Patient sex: M
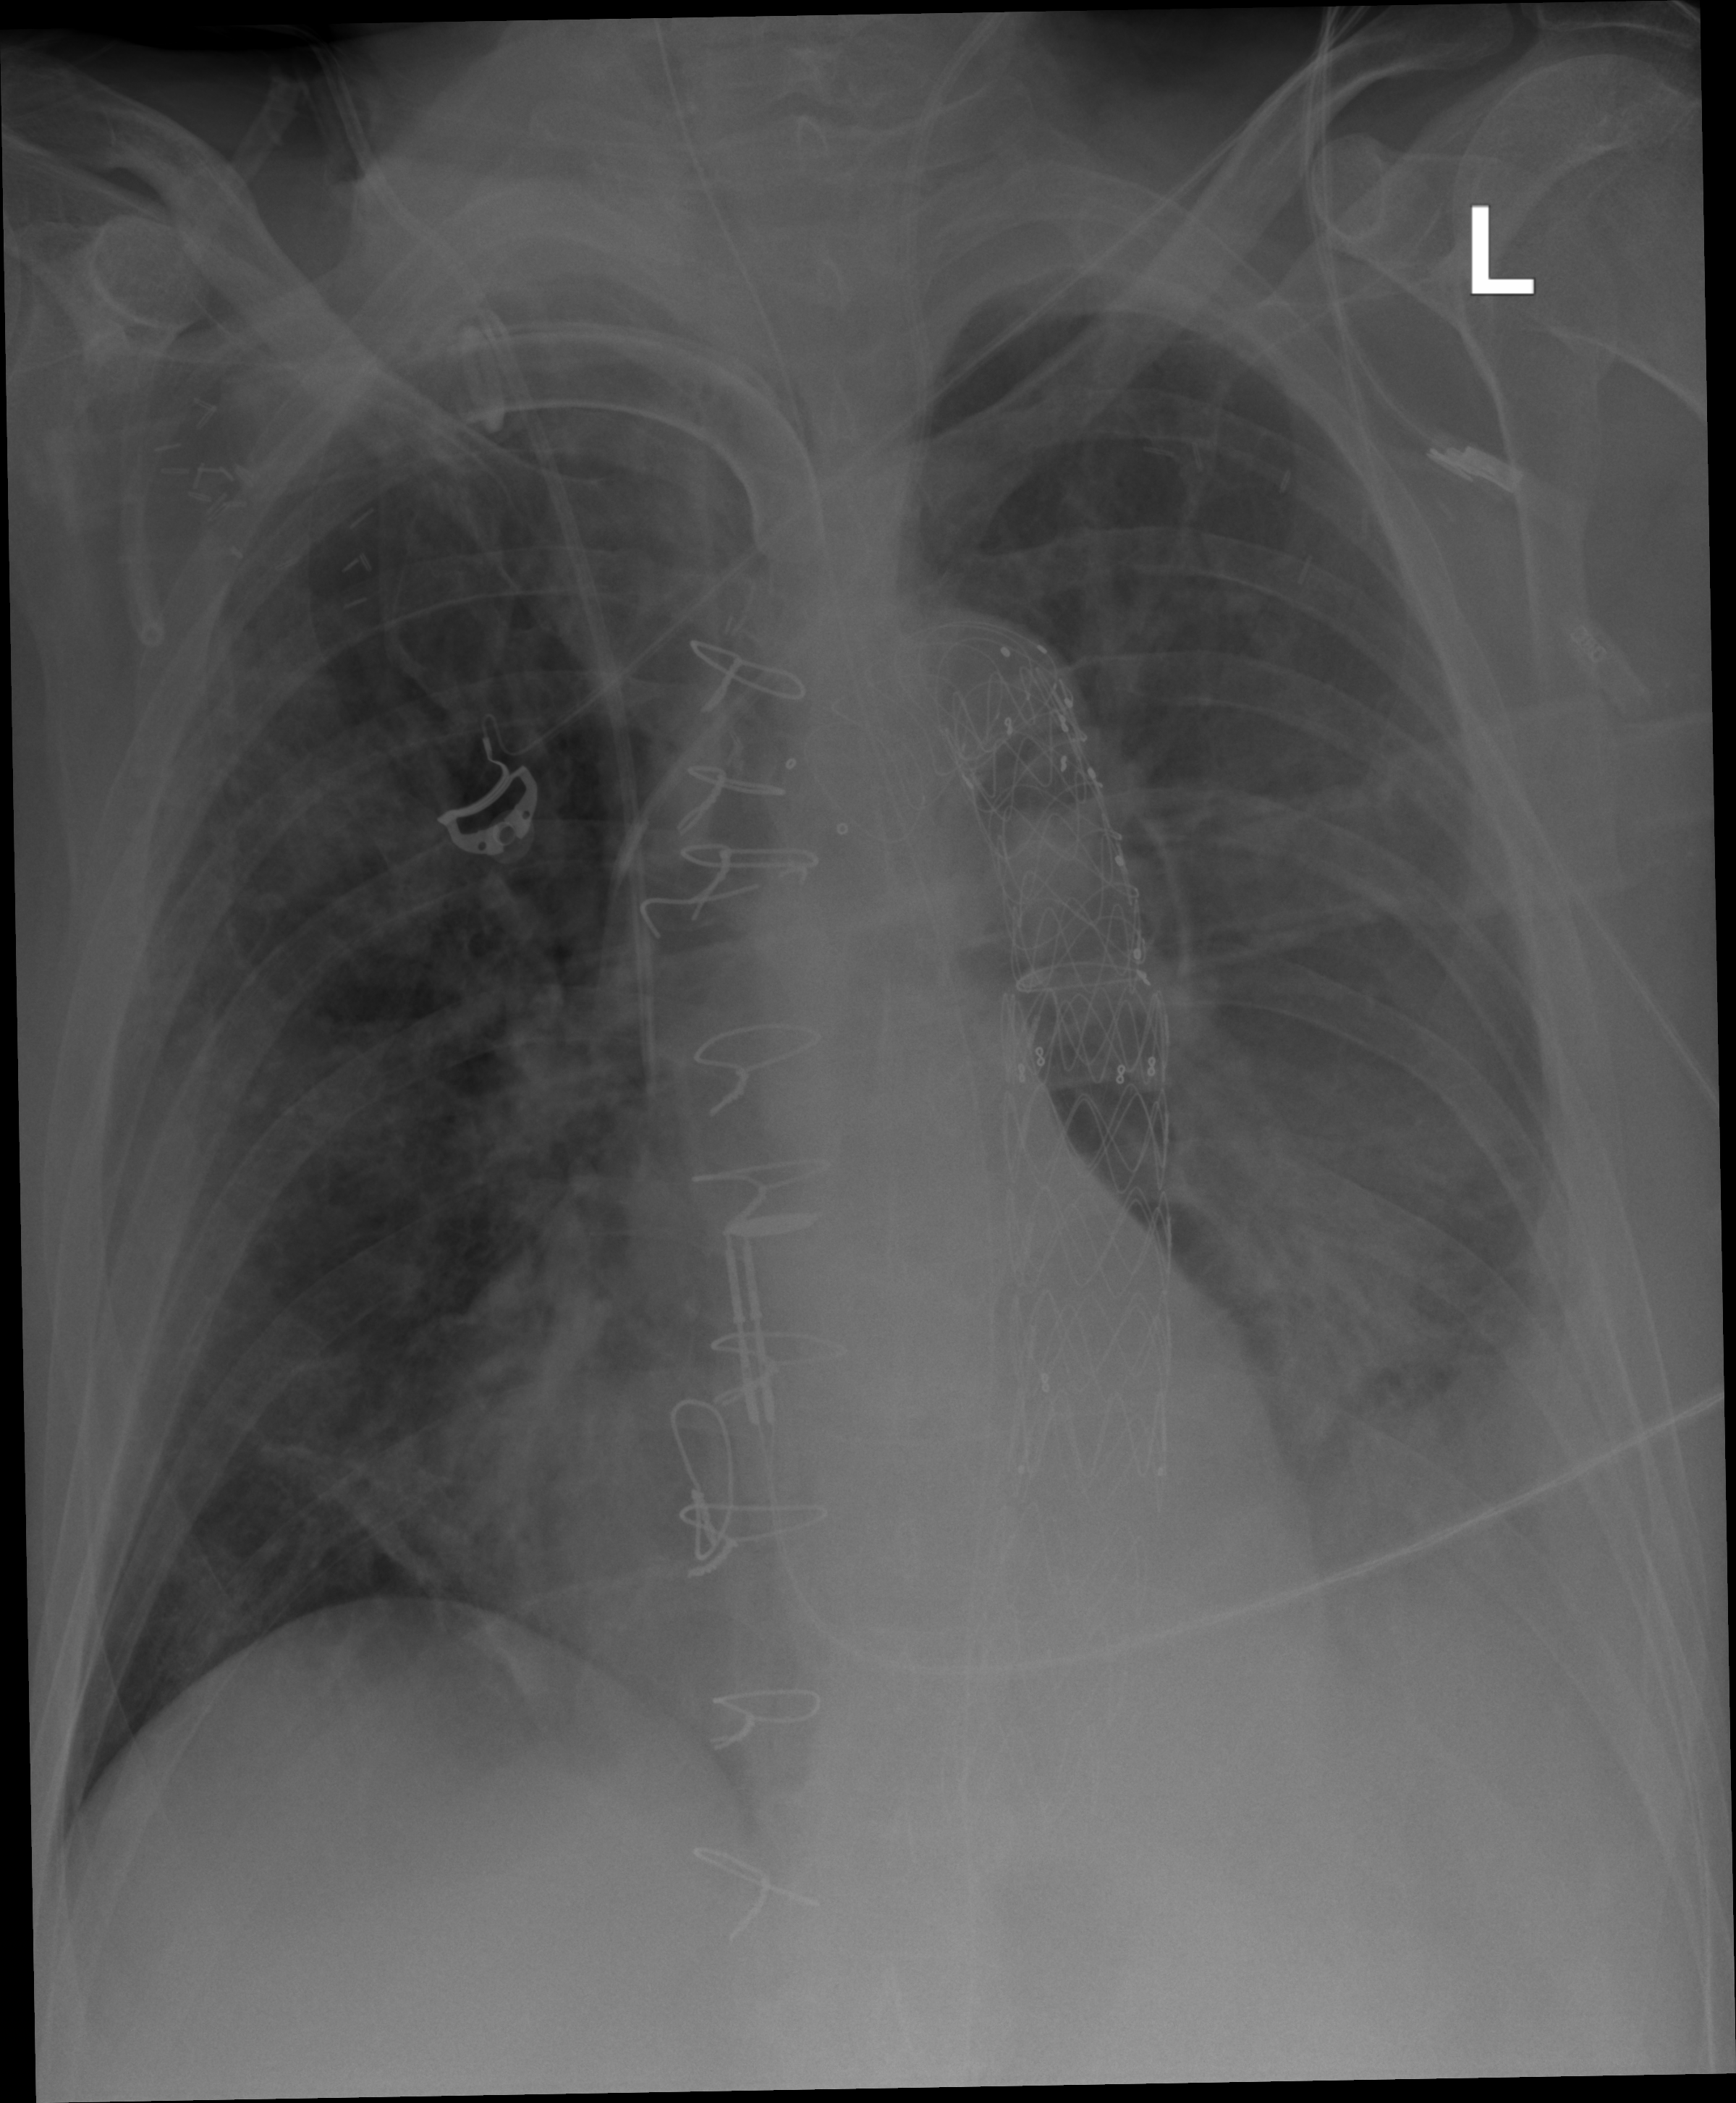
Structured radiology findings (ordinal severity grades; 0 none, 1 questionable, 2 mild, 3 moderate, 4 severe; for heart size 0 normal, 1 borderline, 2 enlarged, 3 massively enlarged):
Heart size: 0
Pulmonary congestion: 2
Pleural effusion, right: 2
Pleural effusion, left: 2
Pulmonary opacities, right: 0
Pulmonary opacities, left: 2
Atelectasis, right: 2
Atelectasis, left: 3